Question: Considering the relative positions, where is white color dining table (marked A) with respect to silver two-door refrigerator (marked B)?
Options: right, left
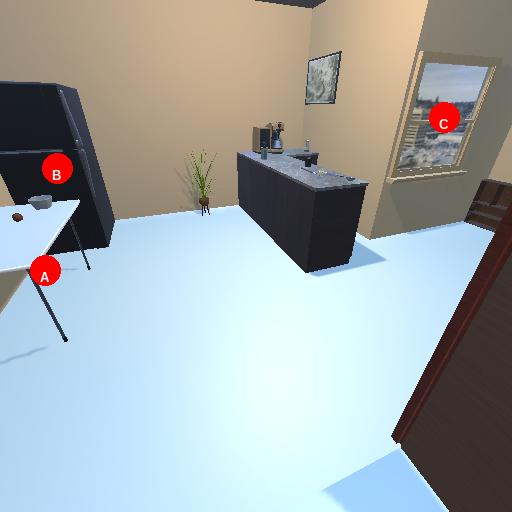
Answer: right